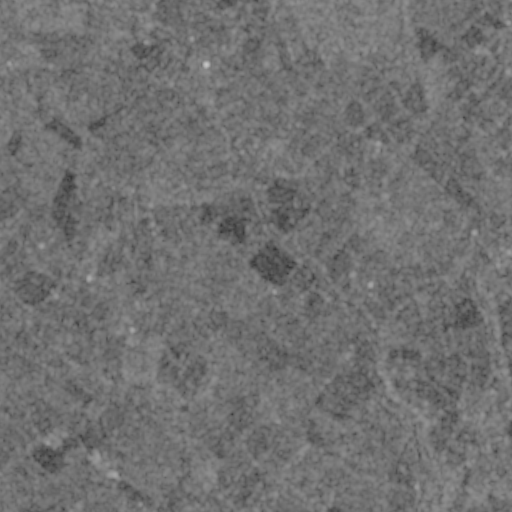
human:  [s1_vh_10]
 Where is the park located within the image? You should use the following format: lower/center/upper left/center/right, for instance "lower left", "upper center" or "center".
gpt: The park is located in the center right of the image.
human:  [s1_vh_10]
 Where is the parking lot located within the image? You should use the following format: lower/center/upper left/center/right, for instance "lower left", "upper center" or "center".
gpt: The parking lot is located in the center right of the image.
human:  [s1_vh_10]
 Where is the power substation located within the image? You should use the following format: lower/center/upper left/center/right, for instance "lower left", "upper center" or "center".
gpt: The power substation is located in the center right of the image.
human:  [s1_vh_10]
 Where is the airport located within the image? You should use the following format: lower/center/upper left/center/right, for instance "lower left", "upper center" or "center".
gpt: There is no airport in the image.

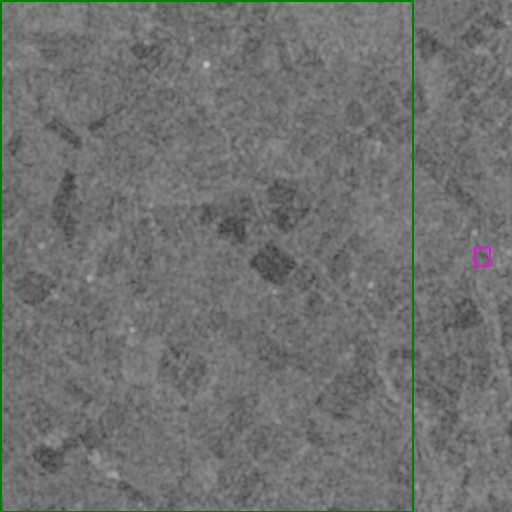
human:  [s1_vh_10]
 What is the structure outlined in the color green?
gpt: The structure outlined in green is a crop field.
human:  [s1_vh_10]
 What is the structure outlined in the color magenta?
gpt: The structure outlined in magenta is a park.
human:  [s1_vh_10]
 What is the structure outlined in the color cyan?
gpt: There is no cyan outline.